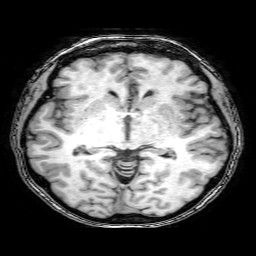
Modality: T1w
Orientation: coronal
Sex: female
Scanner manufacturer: philips
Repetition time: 0.008213 s
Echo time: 0.00376 s